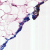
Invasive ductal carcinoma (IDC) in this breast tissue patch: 0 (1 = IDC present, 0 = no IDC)